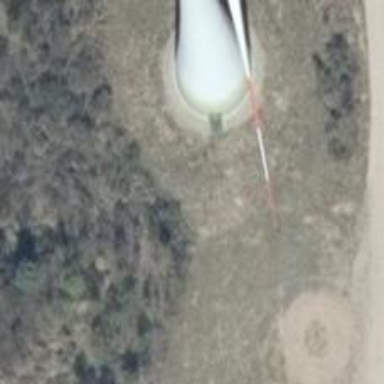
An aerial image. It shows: Wind generator is in the picture.